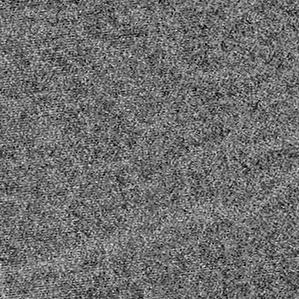
Label: frost